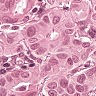
Metastatic tissue present: yes